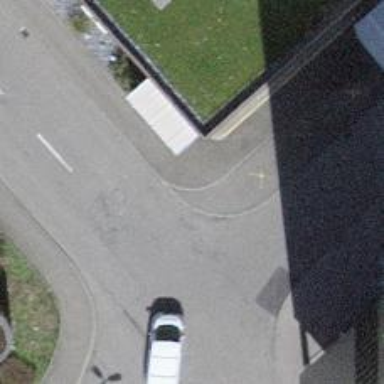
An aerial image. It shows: Kerb barrier.